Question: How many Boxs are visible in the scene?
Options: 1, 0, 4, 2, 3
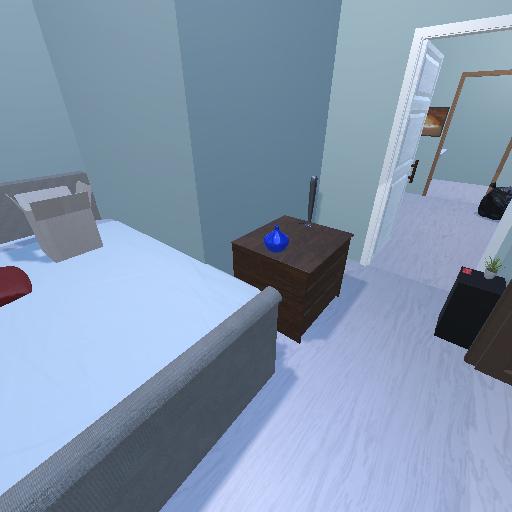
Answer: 1